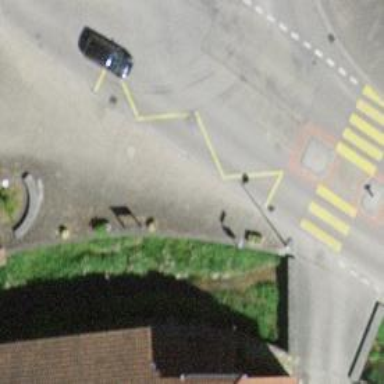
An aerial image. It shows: Bus stop with platform for public transport.